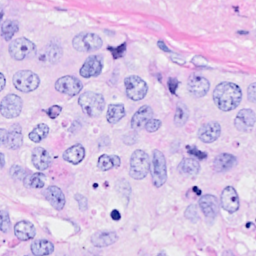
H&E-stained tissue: Breast